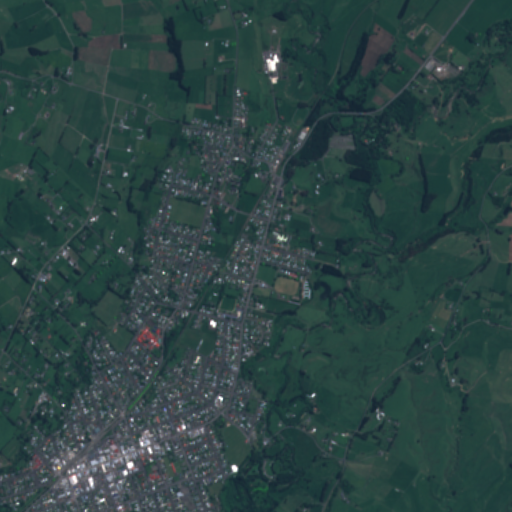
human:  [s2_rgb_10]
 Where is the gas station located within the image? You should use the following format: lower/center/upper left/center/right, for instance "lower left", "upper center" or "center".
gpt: The gas station is located in the lower left of the image.
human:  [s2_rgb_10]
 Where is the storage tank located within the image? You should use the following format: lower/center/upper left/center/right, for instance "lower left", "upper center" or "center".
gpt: The storage tank is located in the center of the image.
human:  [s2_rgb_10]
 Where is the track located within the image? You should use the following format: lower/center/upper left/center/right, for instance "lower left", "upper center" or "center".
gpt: The track is located in the upper center of the image.
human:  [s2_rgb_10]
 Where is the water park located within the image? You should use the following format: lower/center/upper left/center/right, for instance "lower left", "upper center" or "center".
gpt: The water park is located in the lower center of the image.
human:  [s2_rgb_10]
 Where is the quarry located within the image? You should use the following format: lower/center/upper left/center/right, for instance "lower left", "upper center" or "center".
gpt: There is no quarry in the image.